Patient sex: M
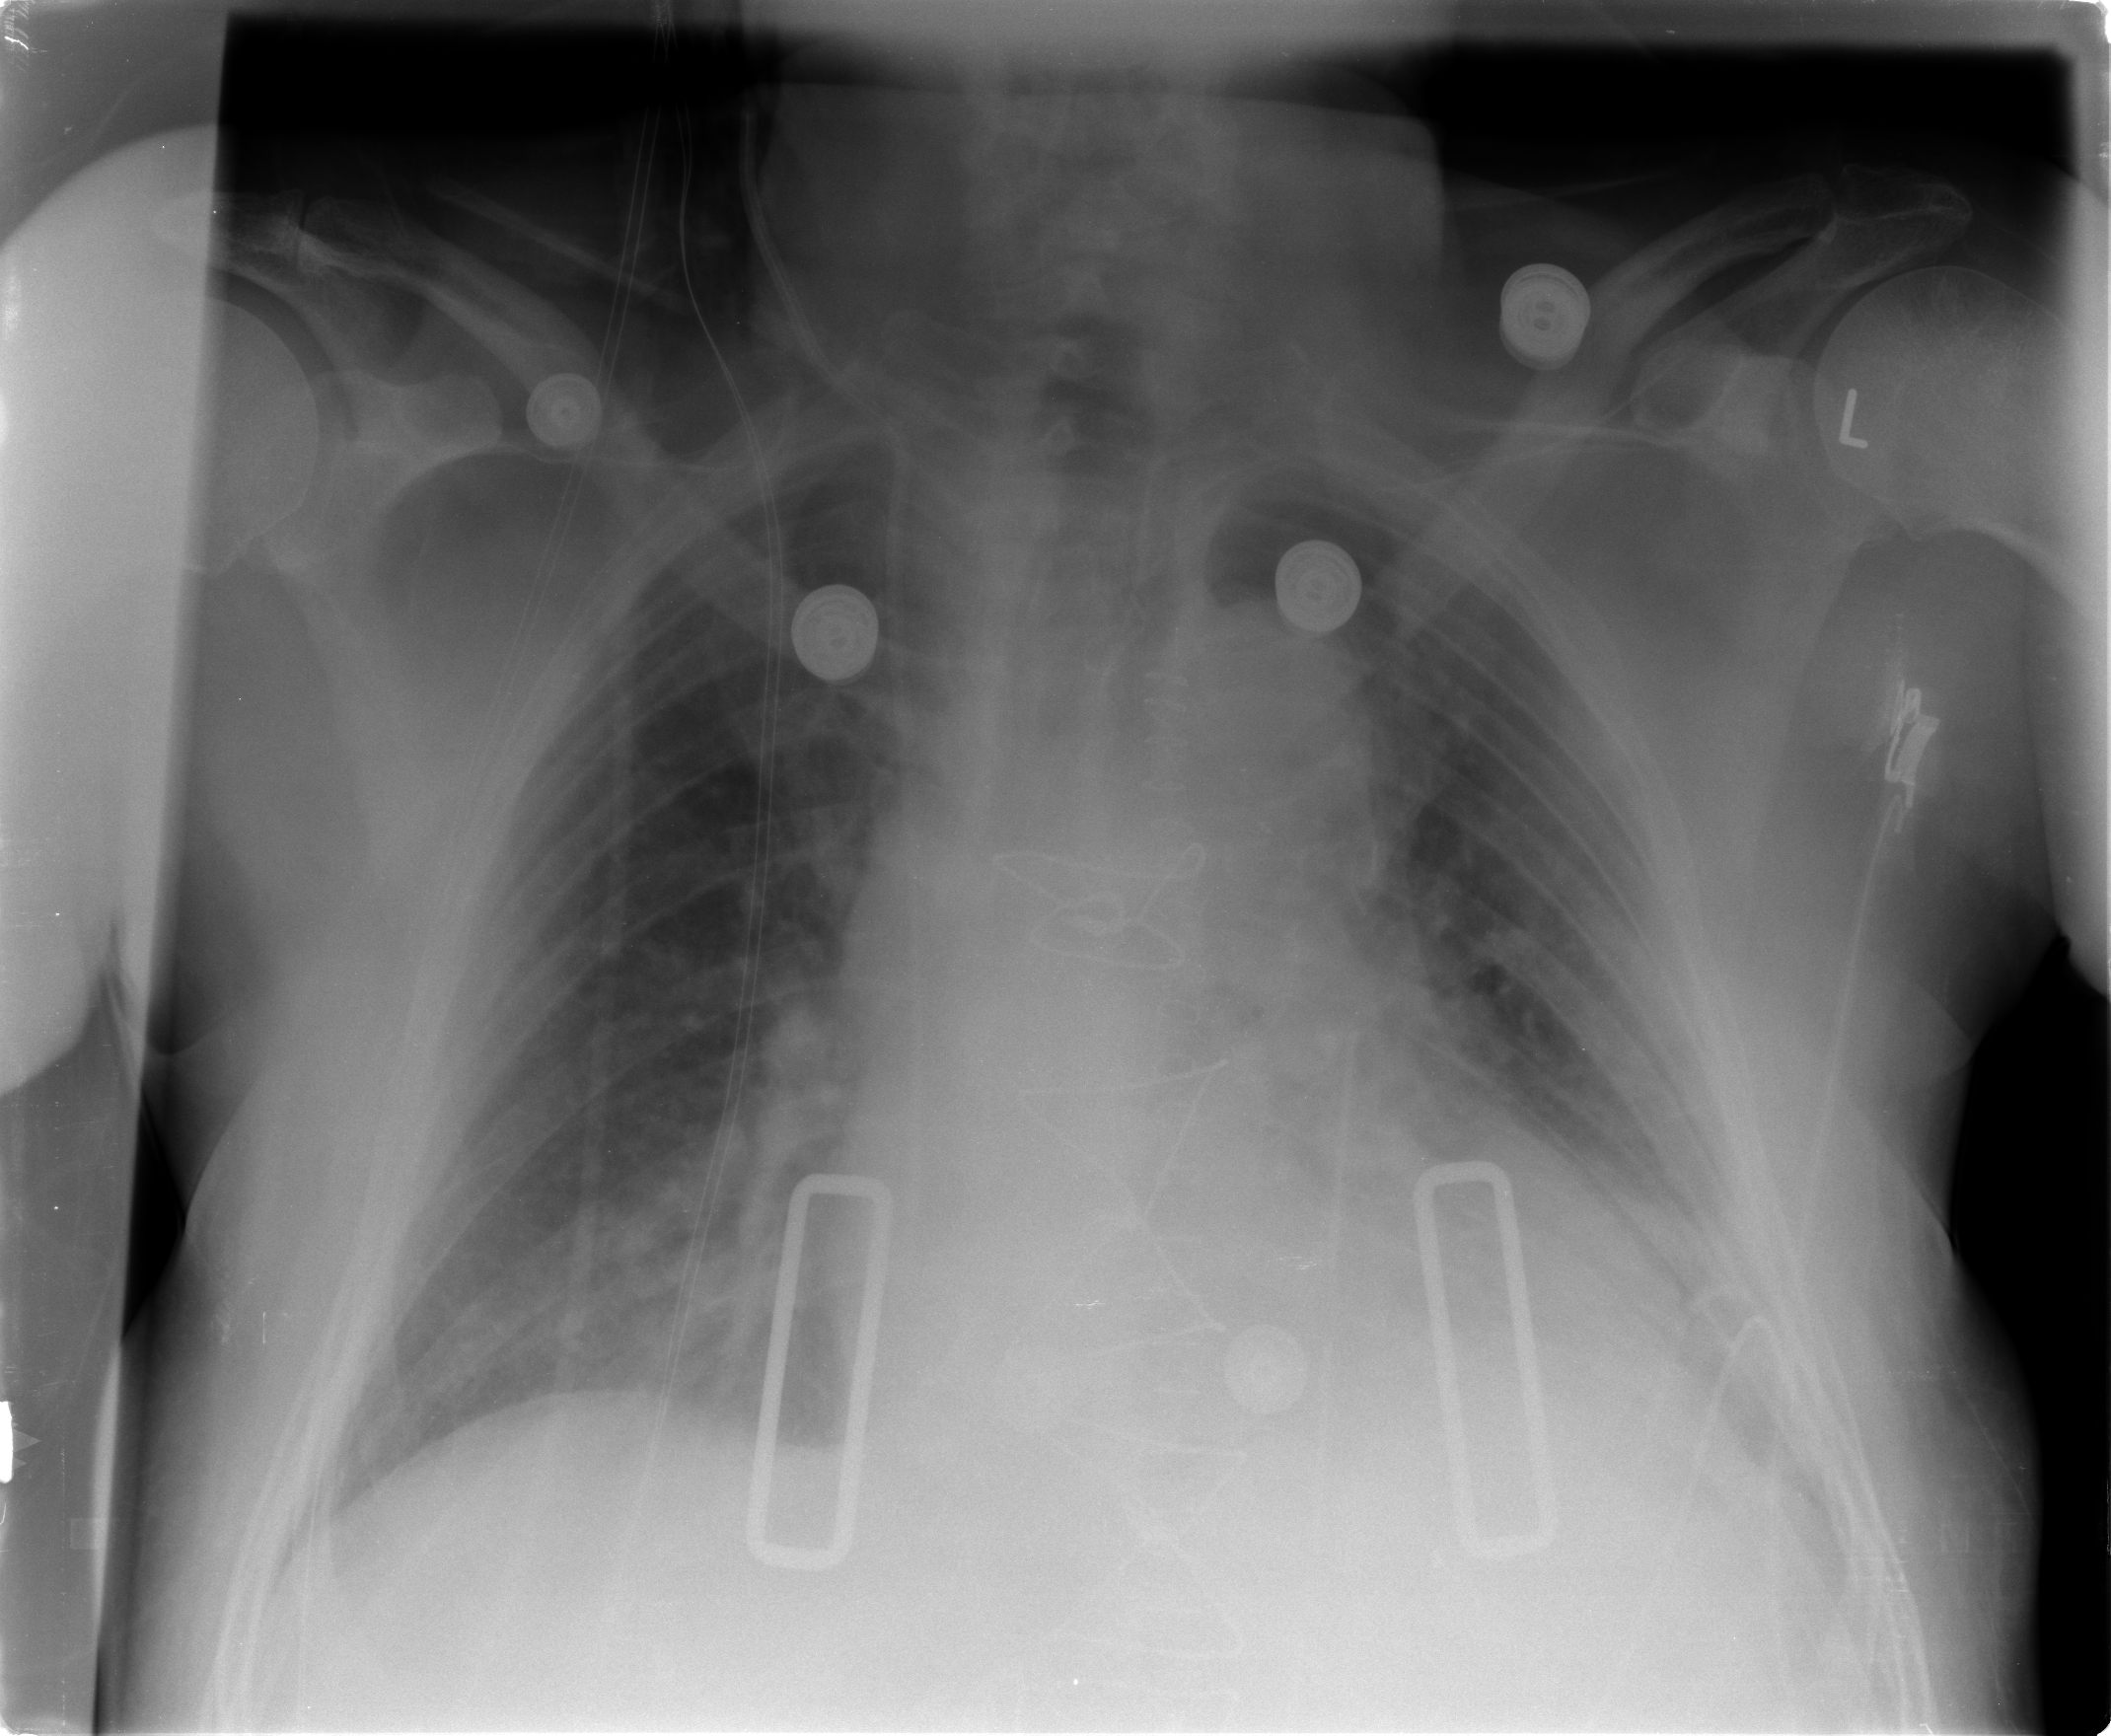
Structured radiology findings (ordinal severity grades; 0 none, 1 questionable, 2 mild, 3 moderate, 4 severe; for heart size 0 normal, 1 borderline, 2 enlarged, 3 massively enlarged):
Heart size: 1
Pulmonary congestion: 2
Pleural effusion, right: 2
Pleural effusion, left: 2
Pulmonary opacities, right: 0
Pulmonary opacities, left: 0
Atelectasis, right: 2
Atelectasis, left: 2